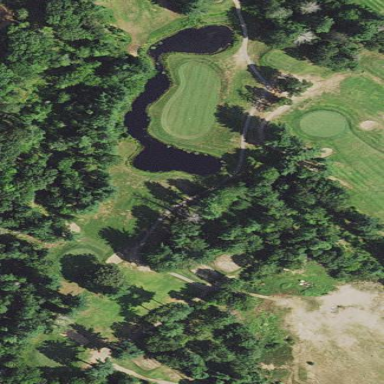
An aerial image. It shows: Natural pond serving as water hazard on golf course.